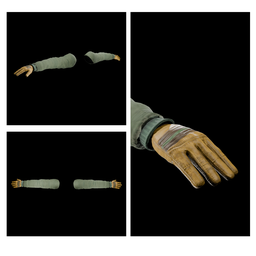
Label: people